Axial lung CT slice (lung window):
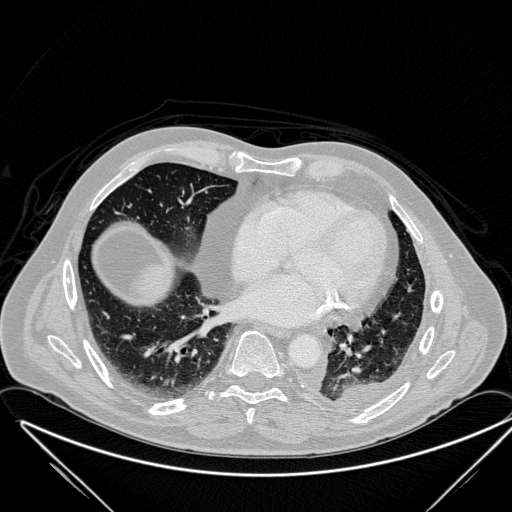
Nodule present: no